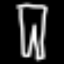
Label: pants